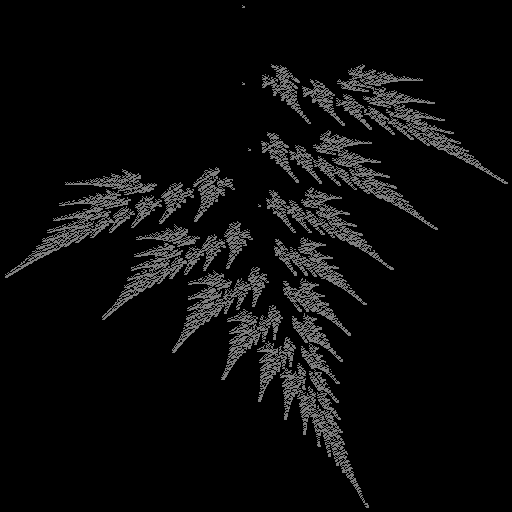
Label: fern